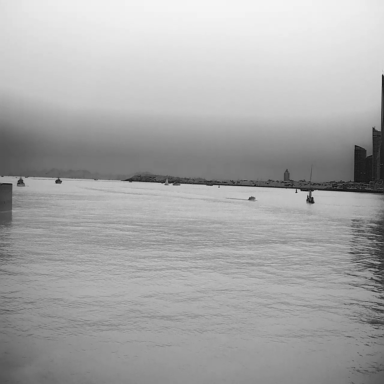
There are four sailboats in the infrared image.